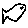
Label: fish